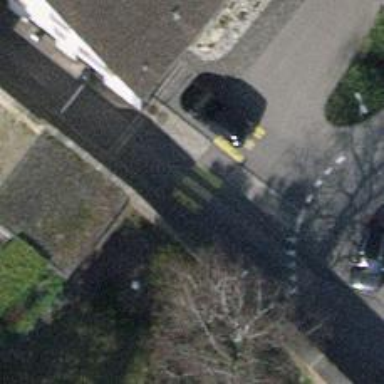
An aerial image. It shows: Uncontrolled road crossing with pedestrian island.